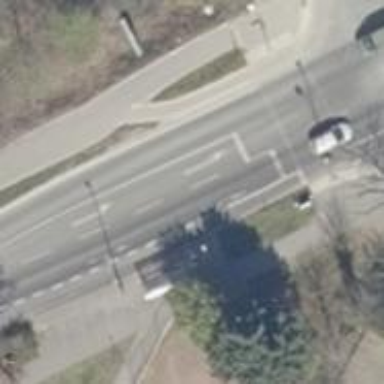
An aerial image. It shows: Road with traffic signals.